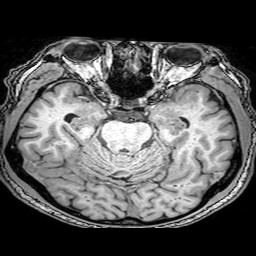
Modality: T1w
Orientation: coronal
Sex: male
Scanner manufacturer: philips
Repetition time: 0.008079 s
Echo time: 0.00369 s